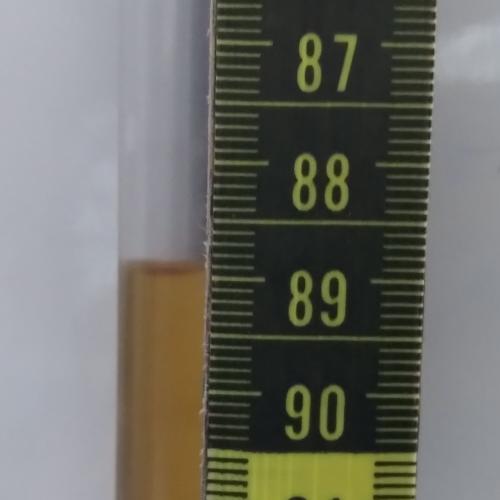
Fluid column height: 88.9 cm